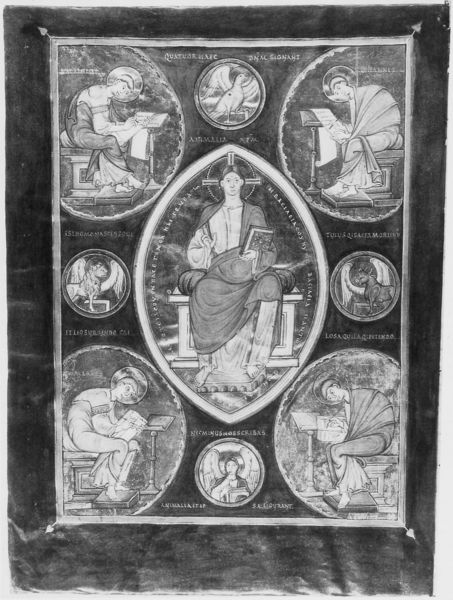
Titel: Evangeliar der Sainte-Chapelle/Maiestas Domini (Christus in der Mandorla mit den vier Evangelistensymbolen/Trier
Künstler: Gregormeister
Institution: Paris, Bibliothèque Nationale
Schlagwörter: adler, flügel, vogel, sitzen, tuch, teppich, jung, taube, kirche, engel, bücher, knaben, kissen, thron, lesen, buch, schwarz-weiß, pult, heiligenschein, christus, jesus, schreiben, segen, segnen, mönch, mönche, schriftrolle, löwe, heilige, schreiber, miniatur, jugendlich, ikonen, kreuznimbus, mandorla, segensgestus, buchmalerei, evangelisten, pantokrator, evangelistensymbole, buchkunst, ruch, maiestas domini, evangelistentiere, vier evangelisten, jesus und evangelisten